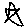
Label: star